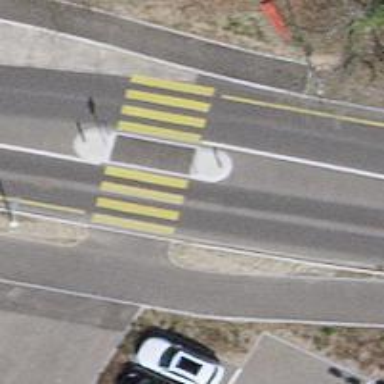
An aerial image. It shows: Uncontrolled zebra crossing with central island.